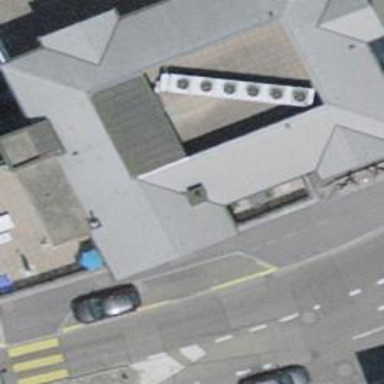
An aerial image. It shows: Bank.